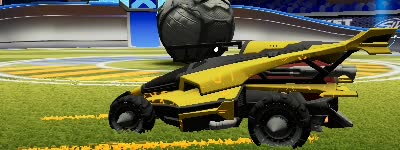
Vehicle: aftershock